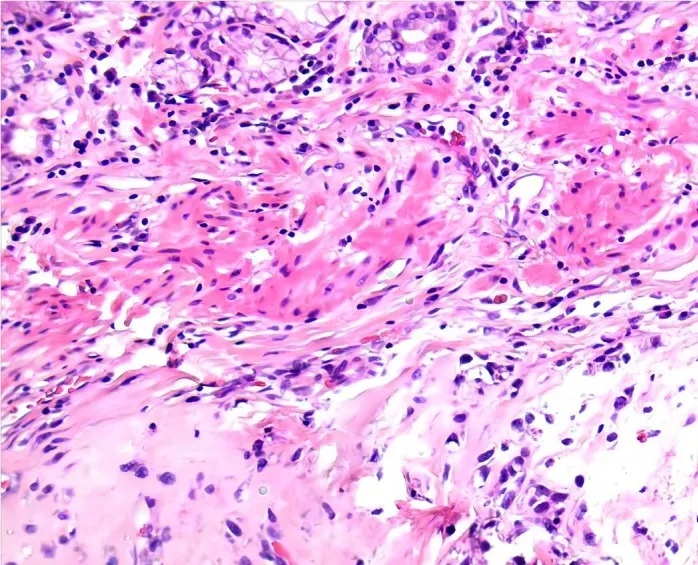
Postoperative pathological (10*10 HE): gastrointestinal stromal tumor (GIST).
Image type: pathology (h&e)